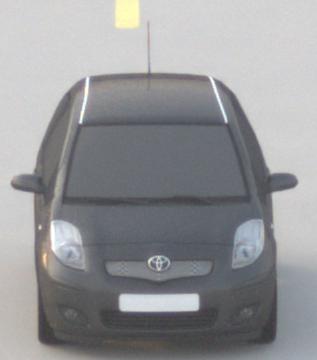
Make: Toyota
Model: Yaris 1.0
Detailed model: Yaris (XP13)
Model produced from: 2011/10
Model produced until: 2014/08
Doors: 3
Color: gray
Road condition: dry road
Daytime: sunrise or sunset
Contrast: low contrast